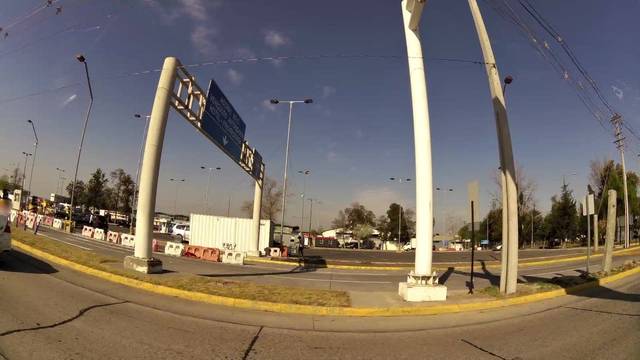
Region: Chile
Coordinates: -33.4, -70.792